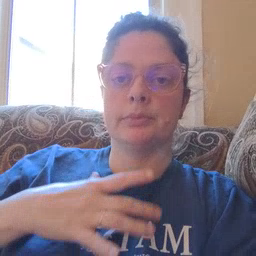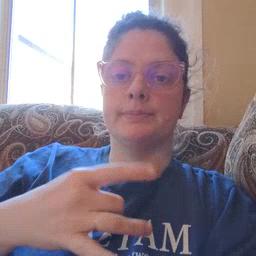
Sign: like